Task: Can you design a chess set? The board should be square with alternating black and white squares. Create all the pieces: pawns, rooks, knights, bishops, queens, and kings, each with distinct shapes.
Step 2285:
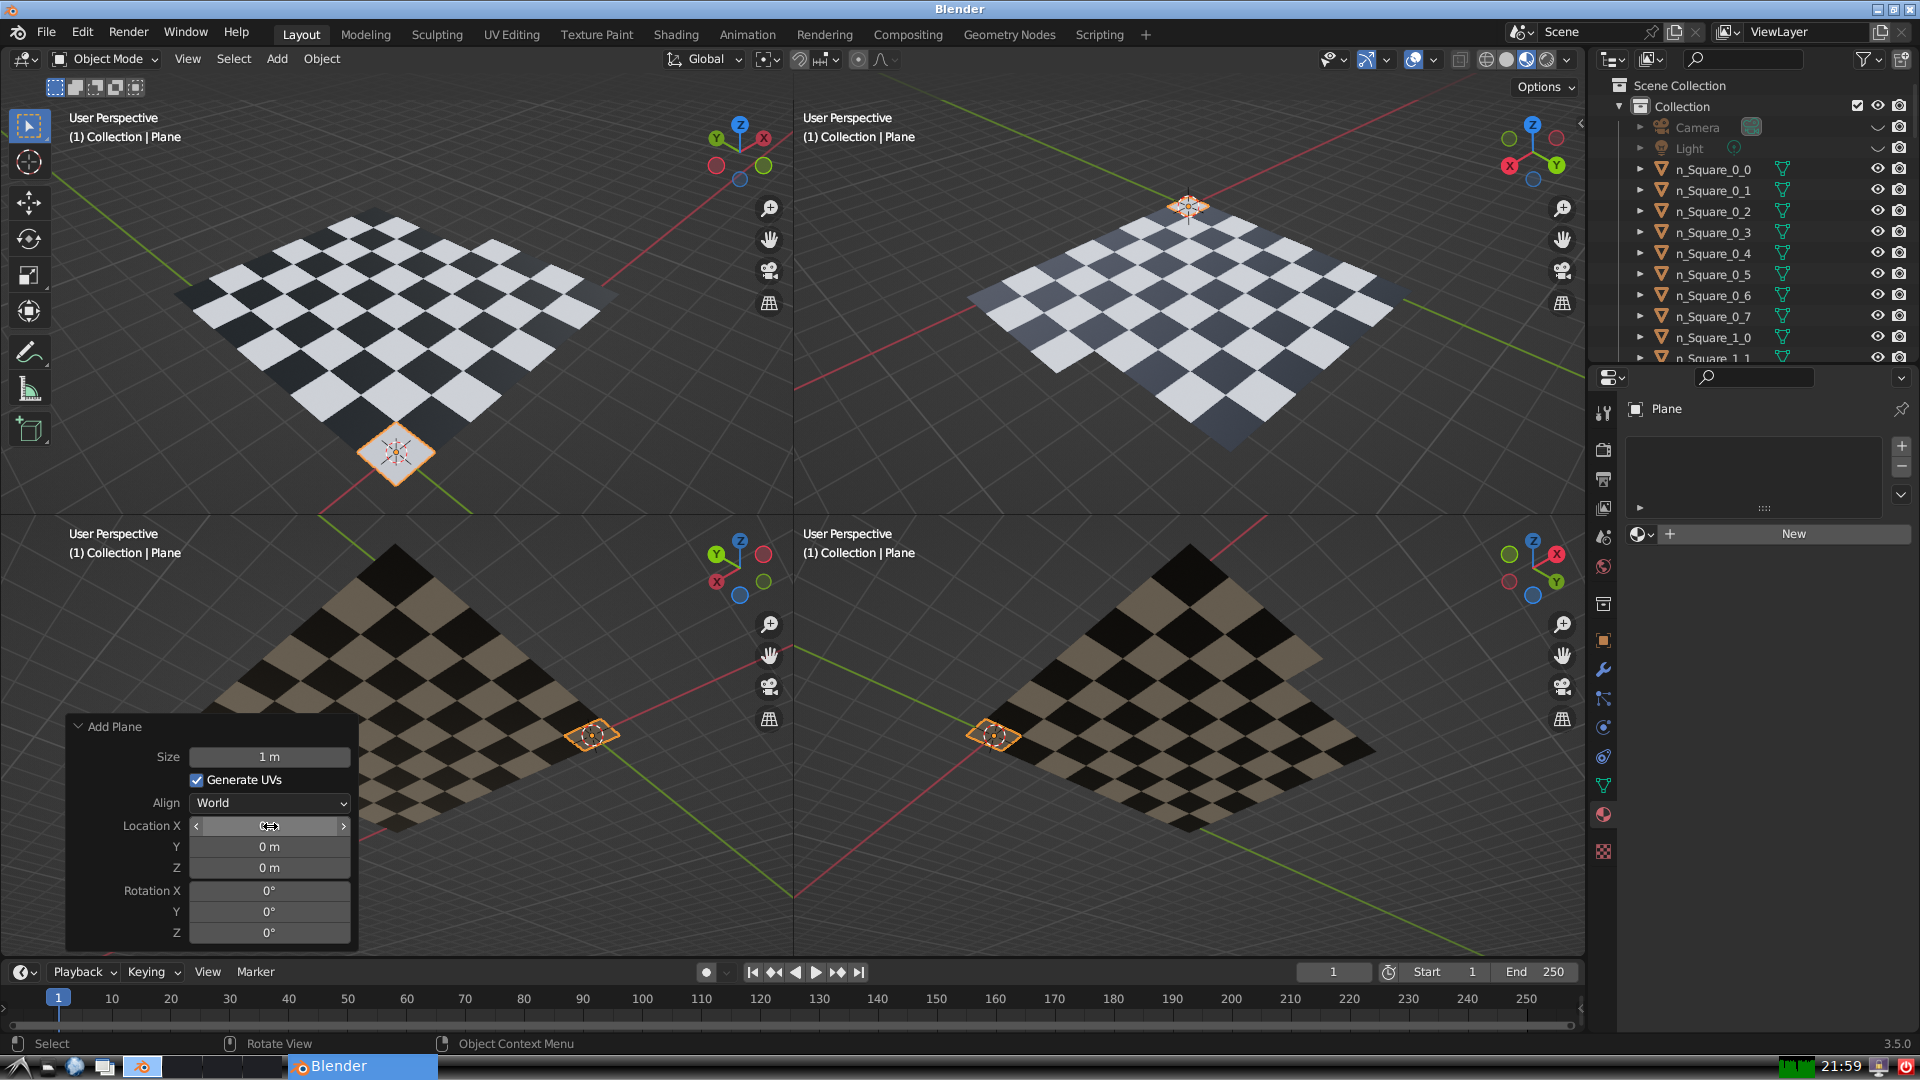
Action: click: no